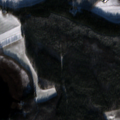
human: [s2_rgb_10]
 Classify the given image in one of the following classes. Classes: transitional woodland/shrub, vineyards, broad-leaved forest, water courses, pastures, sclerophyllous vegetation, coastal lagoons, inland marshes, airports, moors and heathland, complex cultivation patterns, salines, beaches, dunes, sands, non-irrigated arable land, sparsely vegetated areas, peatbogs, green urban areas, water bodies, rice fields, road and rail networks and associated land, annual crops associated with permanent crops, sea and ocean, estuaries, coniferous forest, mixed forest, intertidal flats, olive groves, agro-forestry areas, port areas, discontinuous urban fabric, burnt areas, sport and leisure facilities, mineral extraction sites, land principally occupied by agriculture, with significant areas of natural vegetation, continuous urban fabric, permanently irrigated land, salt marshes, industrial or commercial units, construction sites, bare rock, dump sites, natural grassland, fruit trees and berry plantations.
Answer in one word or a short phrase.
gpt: land principally occupied by agriculture, with significant areas of natural vegetation, coniferous forest, mixed forest, water bodies